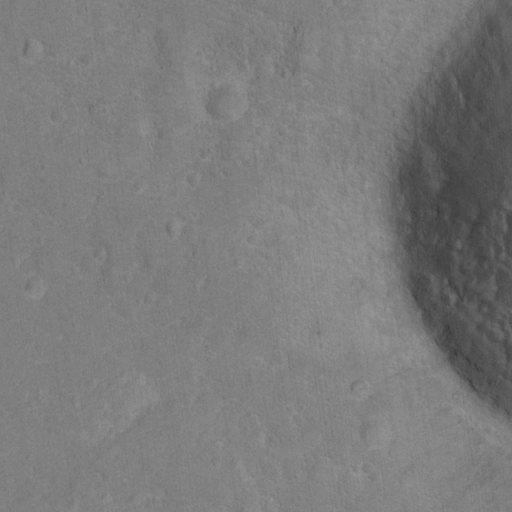
Classes present: Background